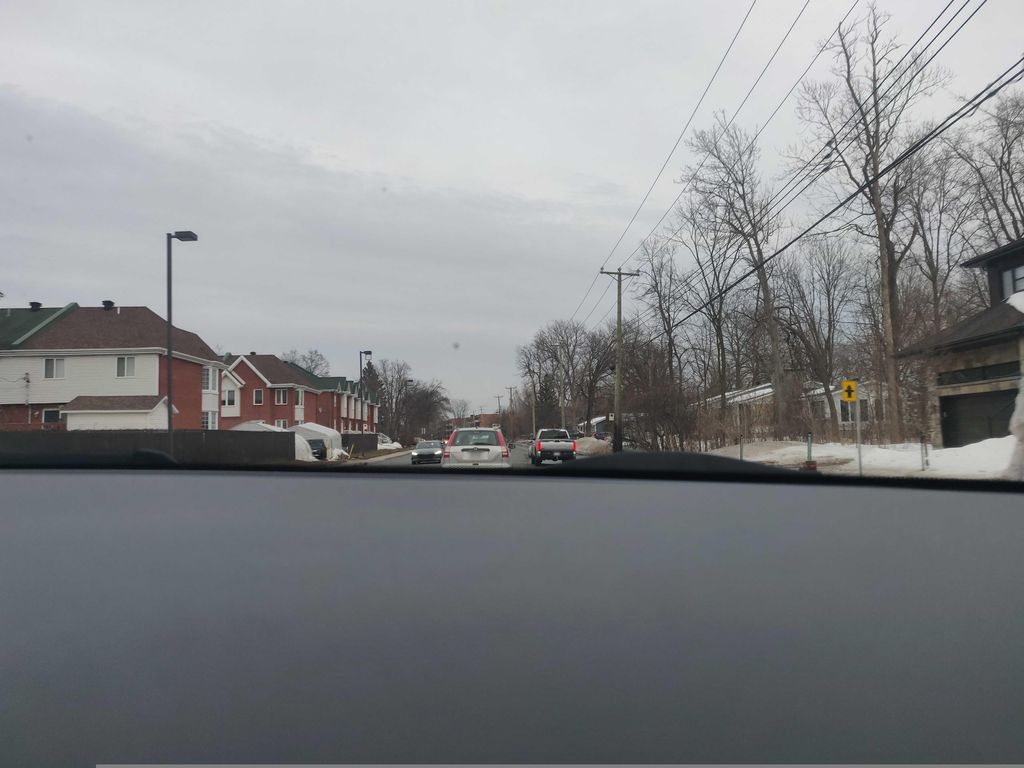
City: montreal